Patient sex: M
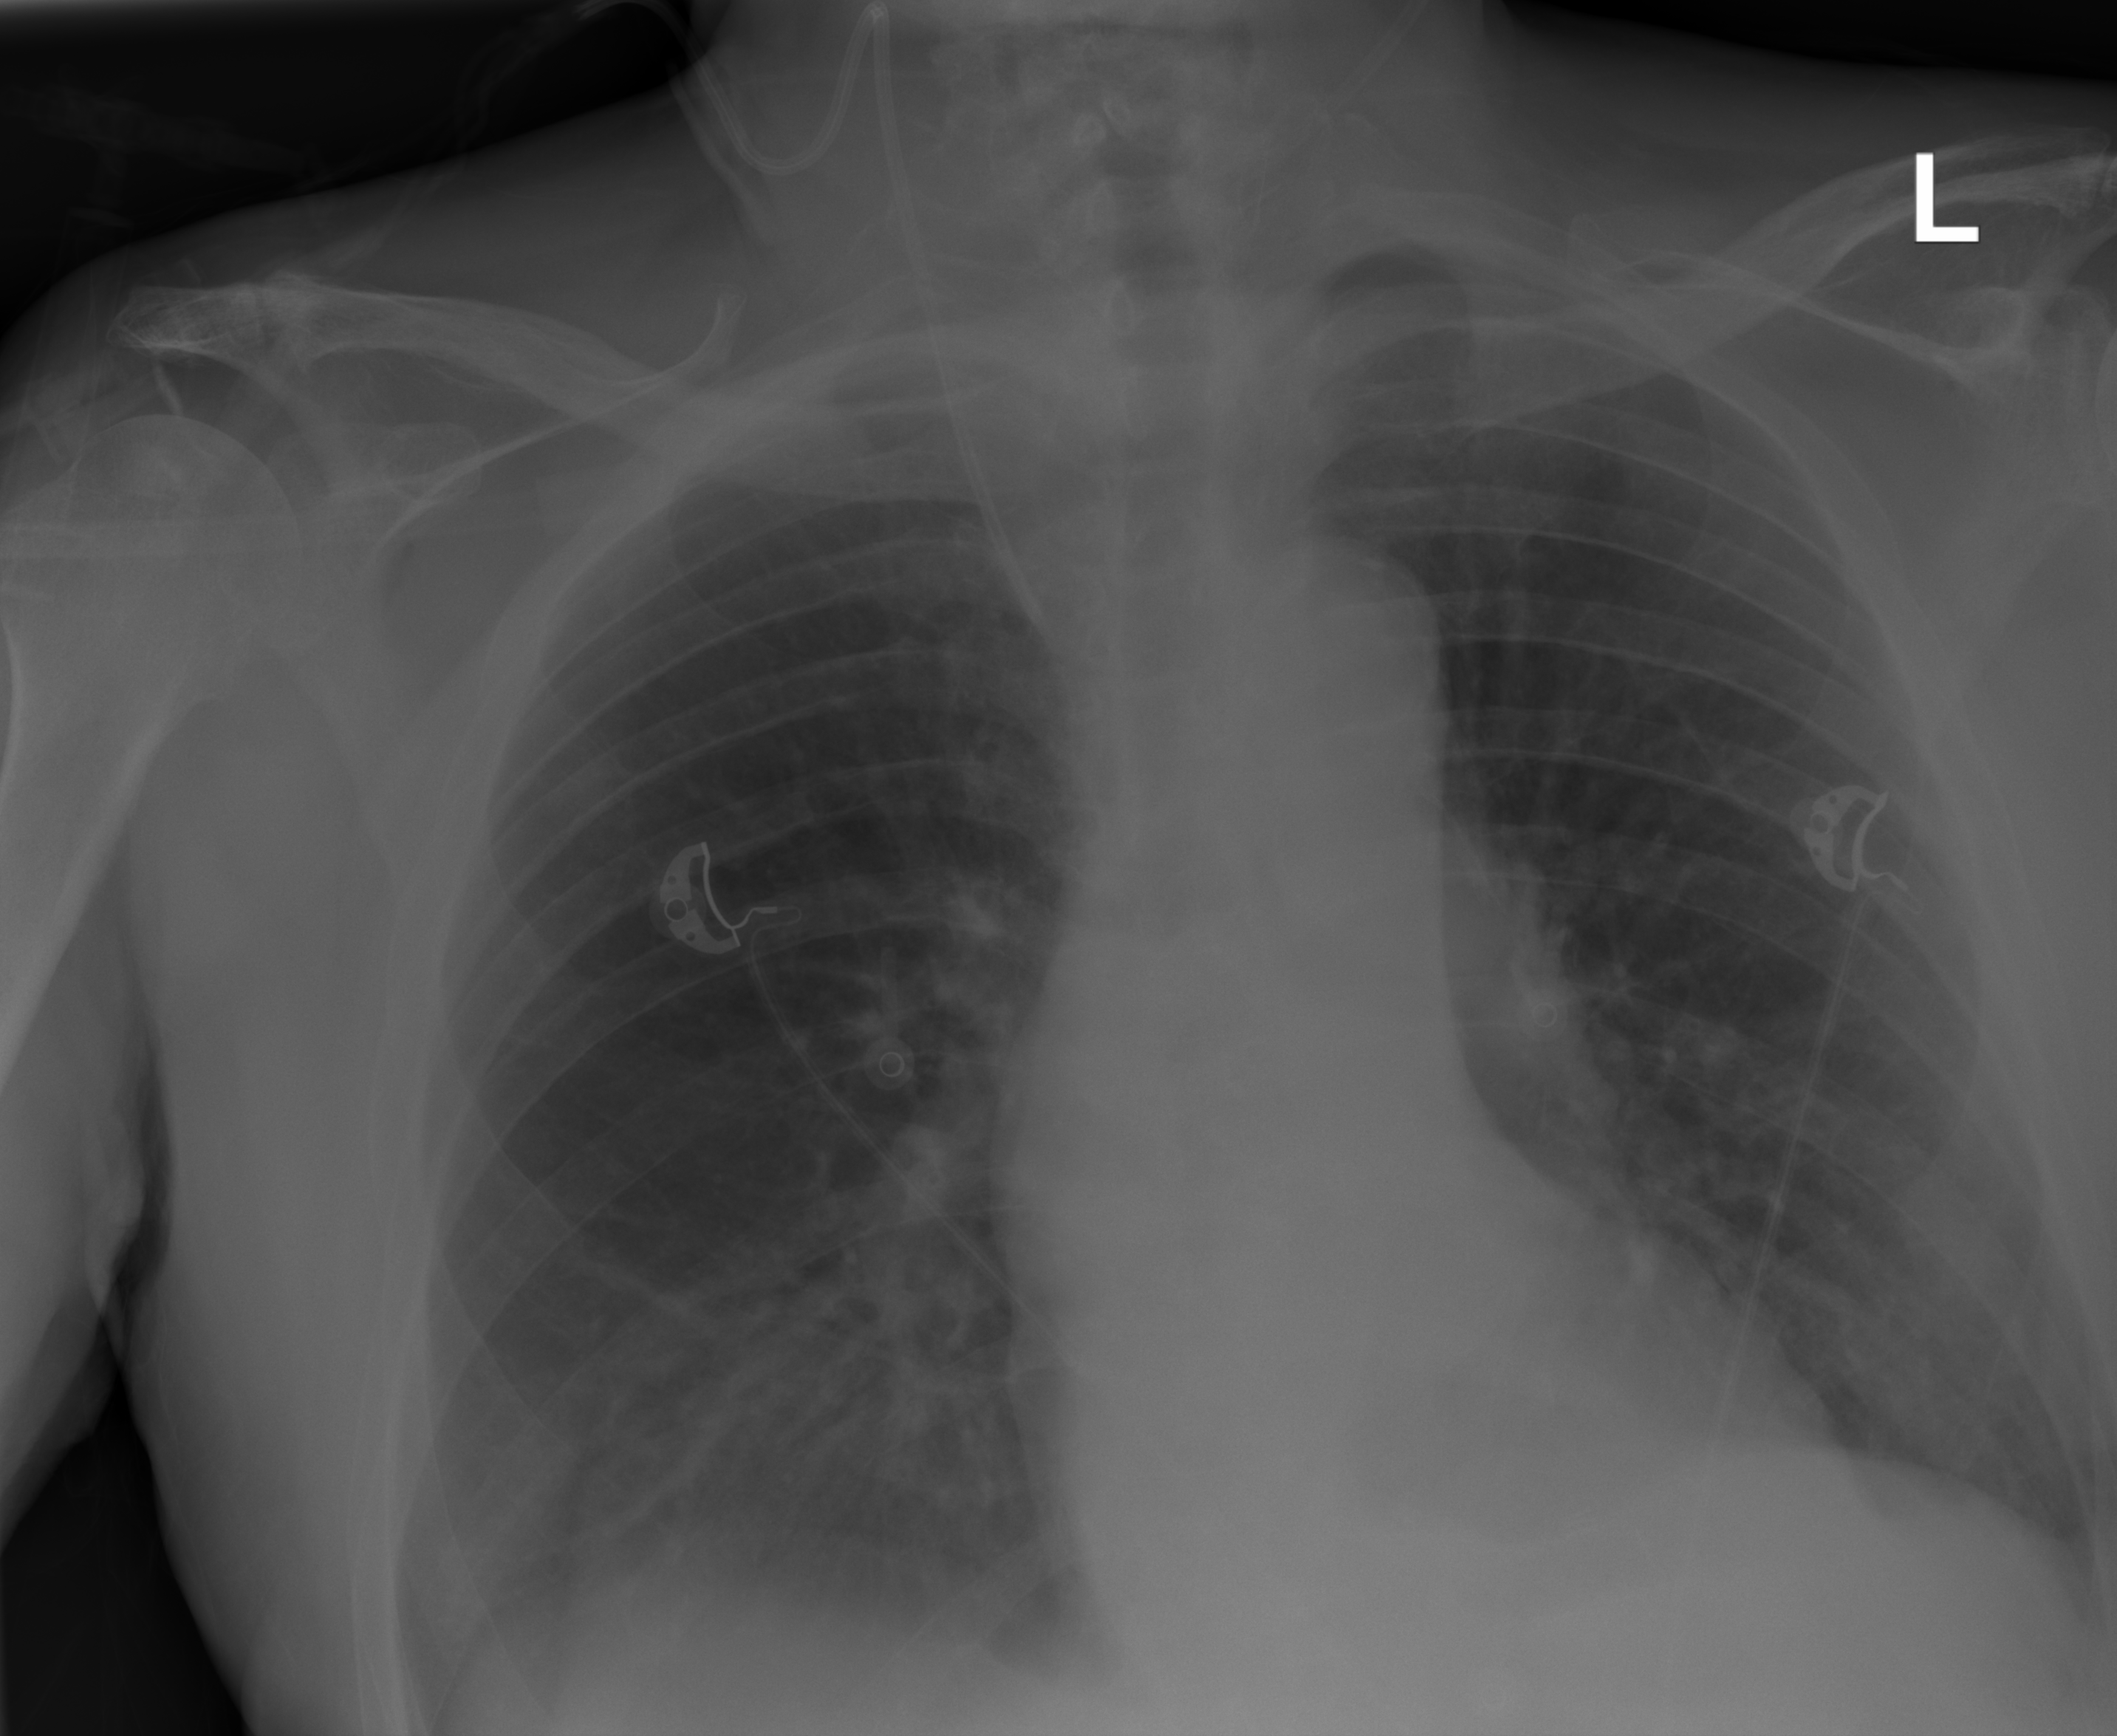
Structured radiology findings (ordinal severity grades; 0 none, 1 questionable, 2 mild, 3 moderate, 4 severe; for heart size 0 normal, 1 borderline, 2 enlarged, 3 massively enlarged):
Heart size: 0
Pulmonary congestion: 0
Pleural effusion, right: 1
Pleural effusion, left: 1
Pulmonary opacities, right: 0
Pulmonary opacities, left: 0
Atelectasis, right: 0
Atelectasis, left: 0